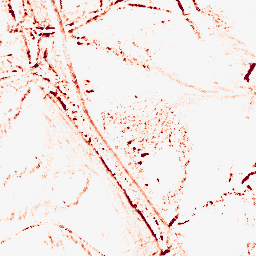
Category: morphological
Decomposition family: morphological_diamond
Decomposition parameters: operation: opening
radius: 3
Upsampling method: bspline
Upsampling parameters: scale: 4
Upsampling scale: 4